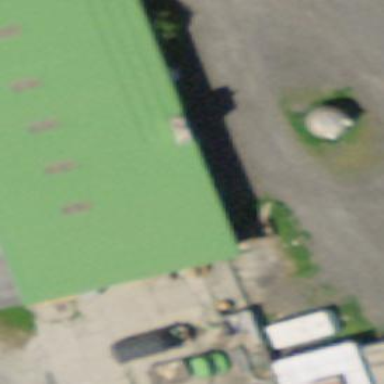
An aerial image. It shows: Green-roofed building.